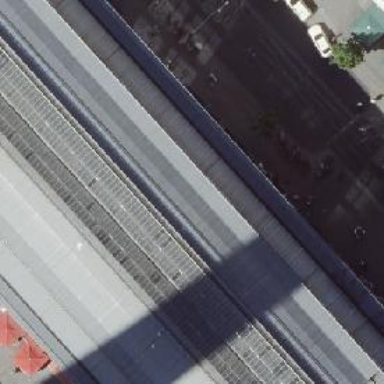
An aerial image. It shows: Close-up of railway platform edge.